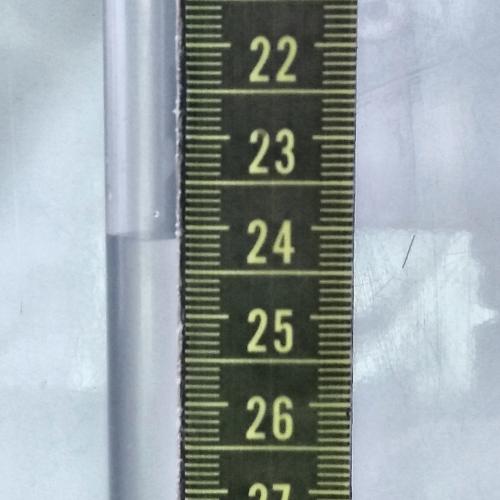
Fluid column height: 24.1 cm